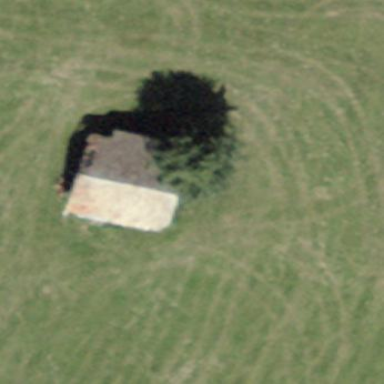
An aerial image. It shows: Barn.